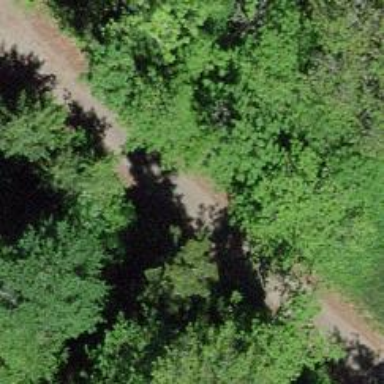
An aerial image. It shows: Track with grade 1 quality.